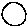
Label: circle